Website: apple
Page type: payment
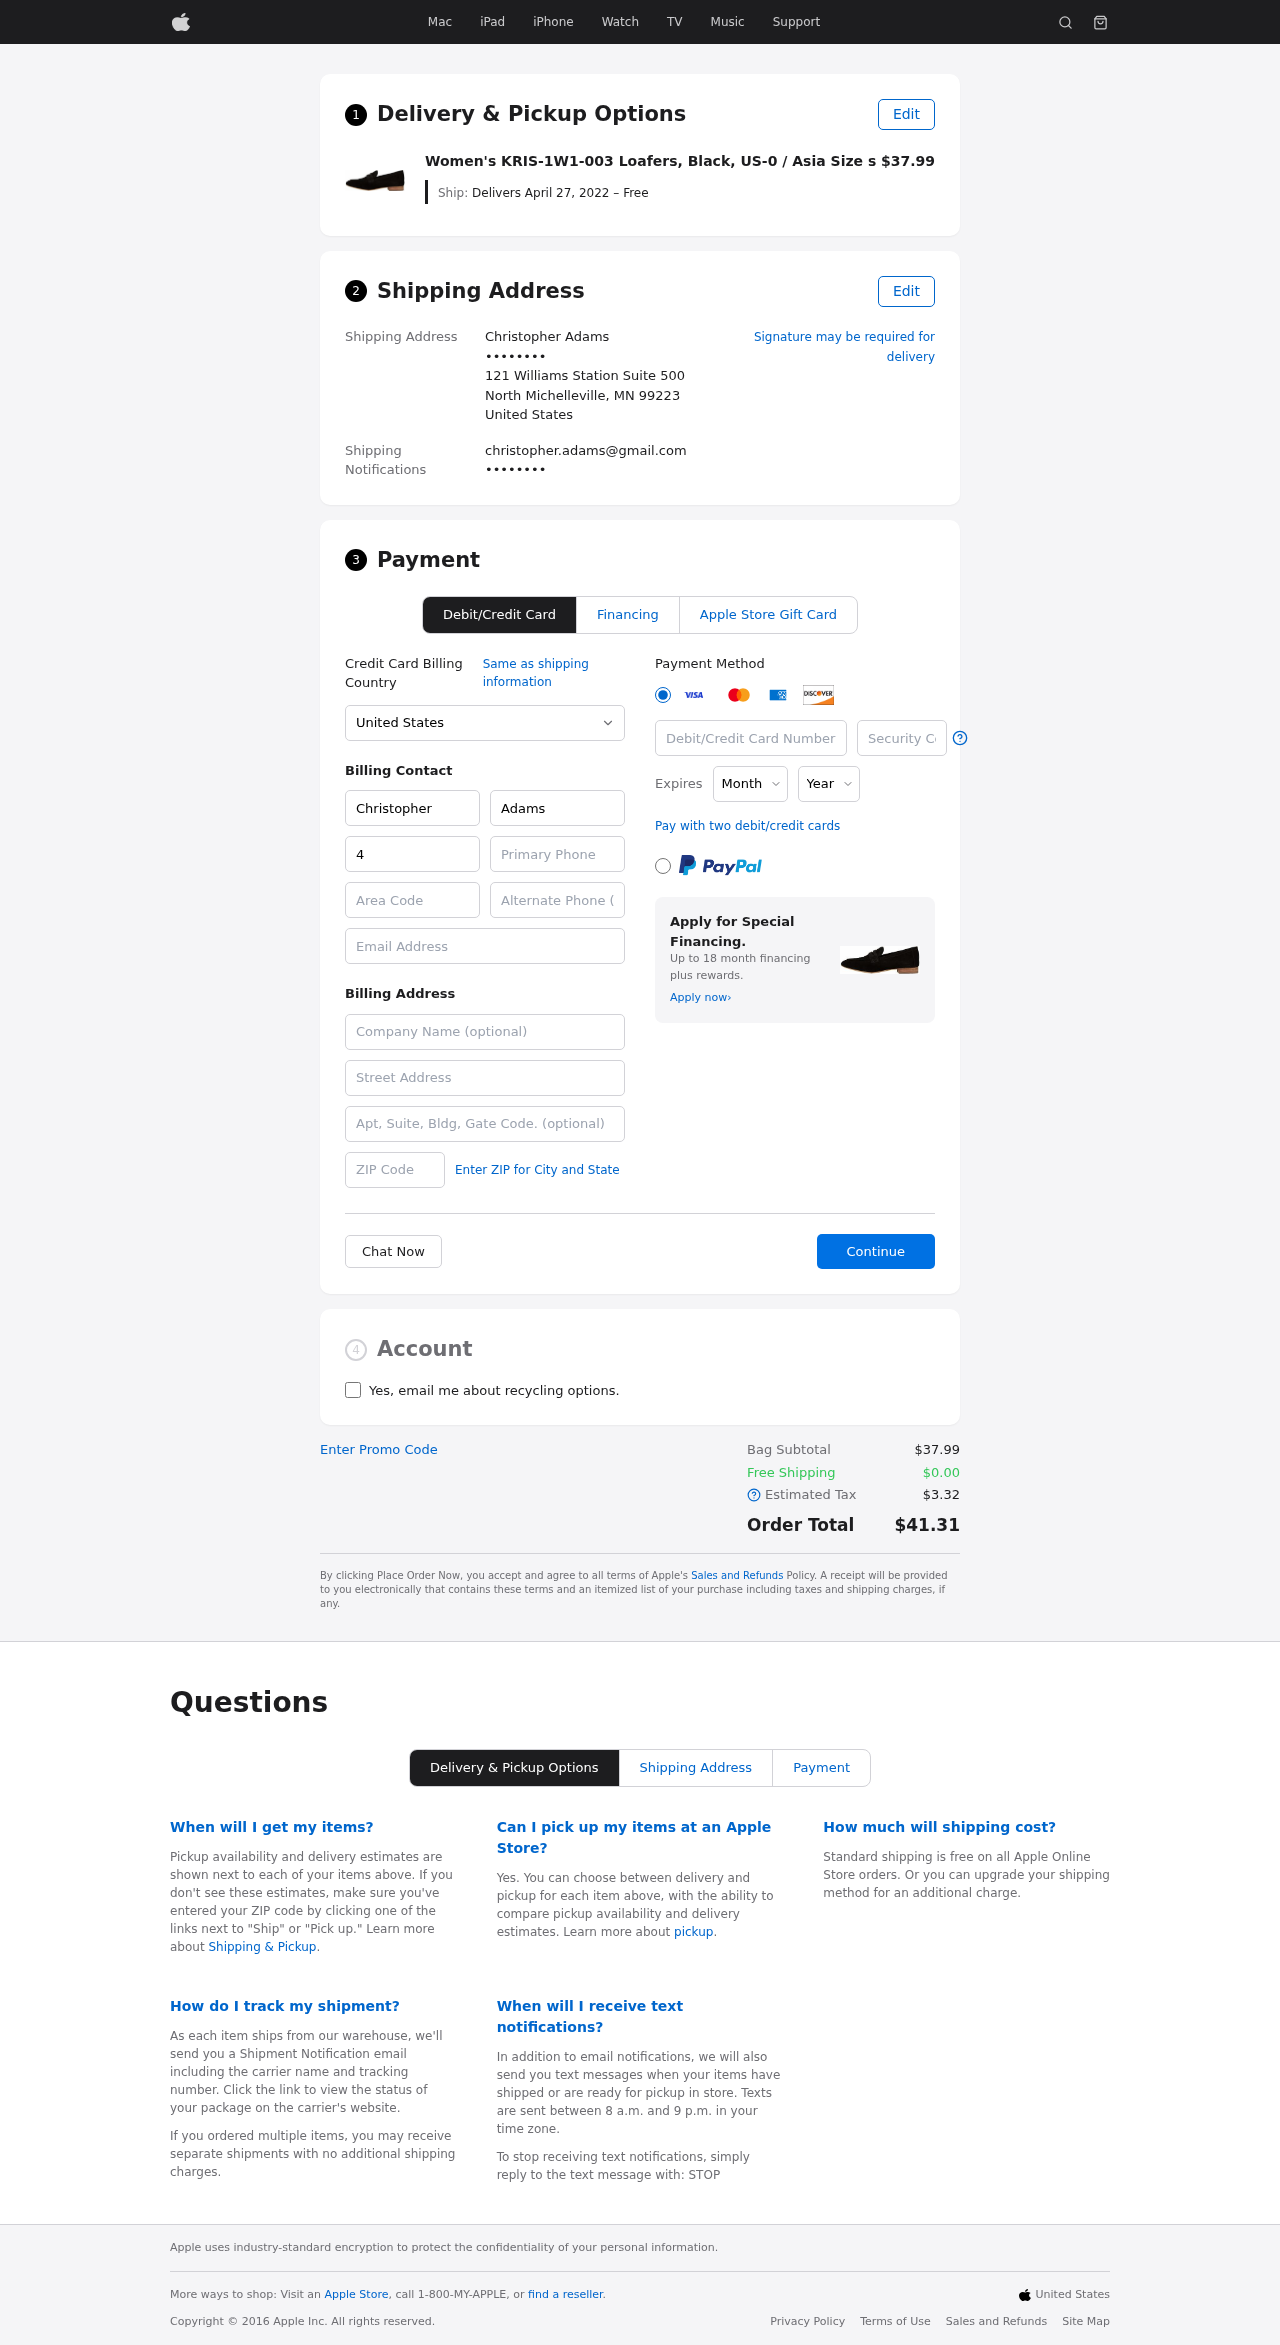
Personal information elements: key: PII_CARD_CVV
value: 015
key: PII_CARD_EXPIRY_MONTH
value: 10
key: PII_CARD_EXPIRY_YEAR
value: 29
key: PII_CARD_NUMBER
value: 4144 0937 4559 9385
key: PII_CITY_STATE_ZIP
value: North Michelleville, MN 99223
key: PII_COMPANY
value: Arnold-Young
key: PII_COUNTRY
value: United States
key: PII_EMAIL
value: christopher.adams@gmail.com
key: PII_EMAIL2
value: christopher.adams@gmail.com
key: PII_FIRSTNAME
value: Christopher
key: PII_FULLNAME
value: Christopher Adams
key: PII_LASTNAME
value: Adams
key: PII_PHONE3
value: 4266576461
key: PII_PHONE_ALT
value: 3773509475
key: PII_PHONE_ALT_AREA
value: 377
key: PII_PHONE_AREA
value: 426
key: PII_POSTCODE2
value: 40151
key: PII_SECURITY_CODE
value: BC89
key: PII_STREET
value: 121 Williams Station Suite 500
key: PII_STREET2
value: Suite 429
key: PII_PHONE
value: ••••••••
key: PII_PHONE2
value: ••••••••
Product elements: key: PRODUCT1_NAME
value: Women's KRIS-1W1-003 Loafers, Black, US-0 / Asia Size s
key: PRODUCT1_PRICE
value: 37.99
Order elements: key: ORDER_DELIVERY_DATE
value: Delivers April 27, 2022 – Free
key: ORDER_SUBTOTAL
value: $37.99
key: ORDER_SHIPPING_COST
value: $0.00
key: ORDER_TAX
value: $3.32
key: ORDER_TOTAL
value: $41.31